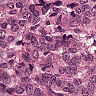
Metastatic tissue present: yes